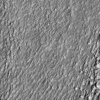
Atmospheric dust classification: not_dusty